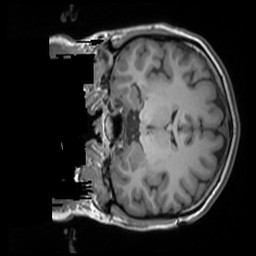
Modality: T1w
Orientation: coronal
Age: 23
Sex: female
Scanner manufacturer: siemens
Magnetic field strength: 3 T
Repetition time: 1.55 s
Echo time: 0.00234 s